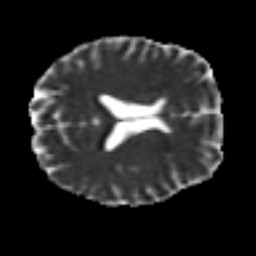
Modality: MD
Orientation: axial
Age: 45
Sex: female
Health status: healthy
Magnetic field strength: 3 T
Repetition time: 8.4 s
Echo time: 0.0926 s